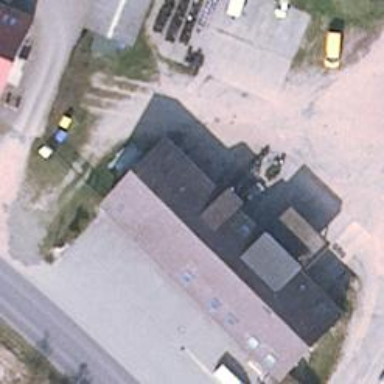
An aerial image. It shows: Car repair shop.